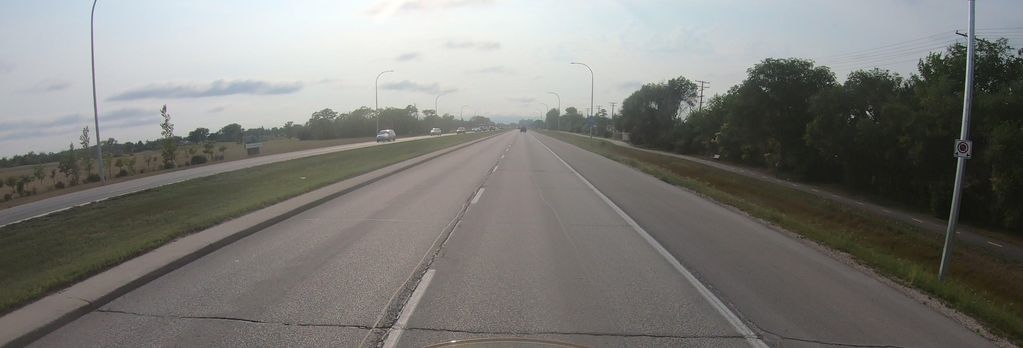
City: winnipeg